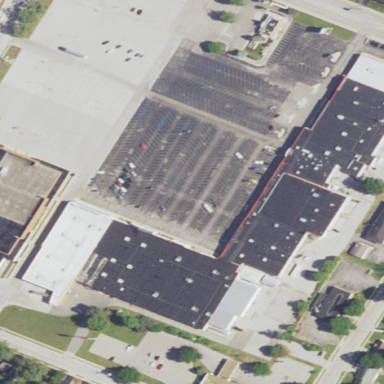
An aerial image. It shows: Retail area.